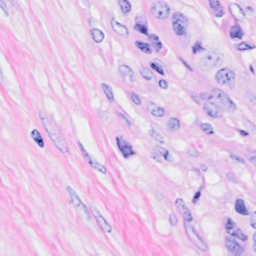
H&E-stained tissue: Breast